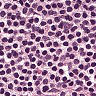
Metastatic tissue present: no